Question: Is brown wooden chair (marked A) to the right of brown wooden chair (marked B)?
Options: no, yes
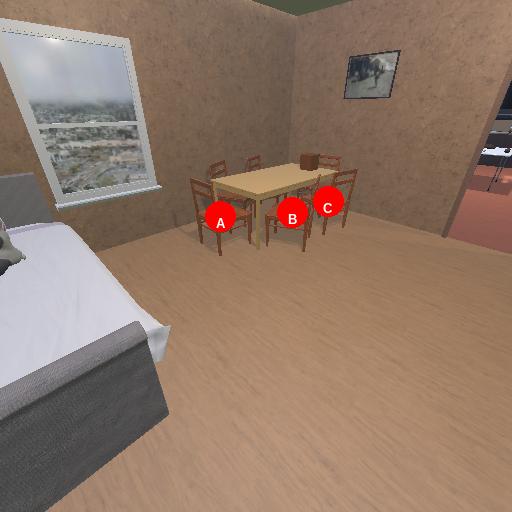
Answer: no